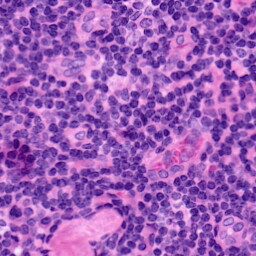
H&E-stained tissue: LymphNode